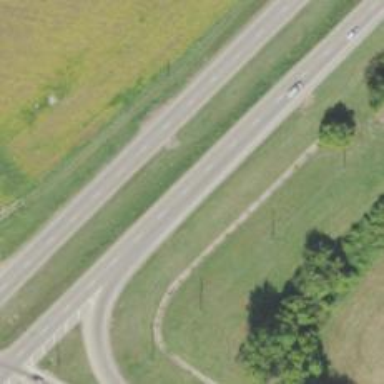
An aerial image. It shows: Asphalt road with dual carriageways at trunk level.